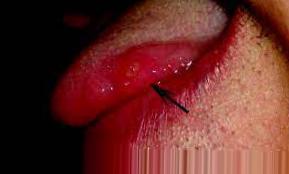
Condition: Mouth Ulcer